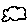
Label: cloud